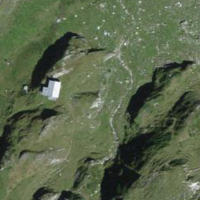
EUNIS habitat code: 26
Species observed at this site:
Aculepeira ceropegia